Question: how can i get RouteValueDictionary values from Page.RouteData.DataTokens
My Code:
'''
routes.MapPageRoute("NewsDetails", "NewsDetails/{id}/{title}",
"~/NewsDetails.aspx", false,
new RouteValueDictionary { { "id", 0 },
{ "title", string.Empty } });
'''
i want get id and title because Page.RouteData.Values does not working

thanks
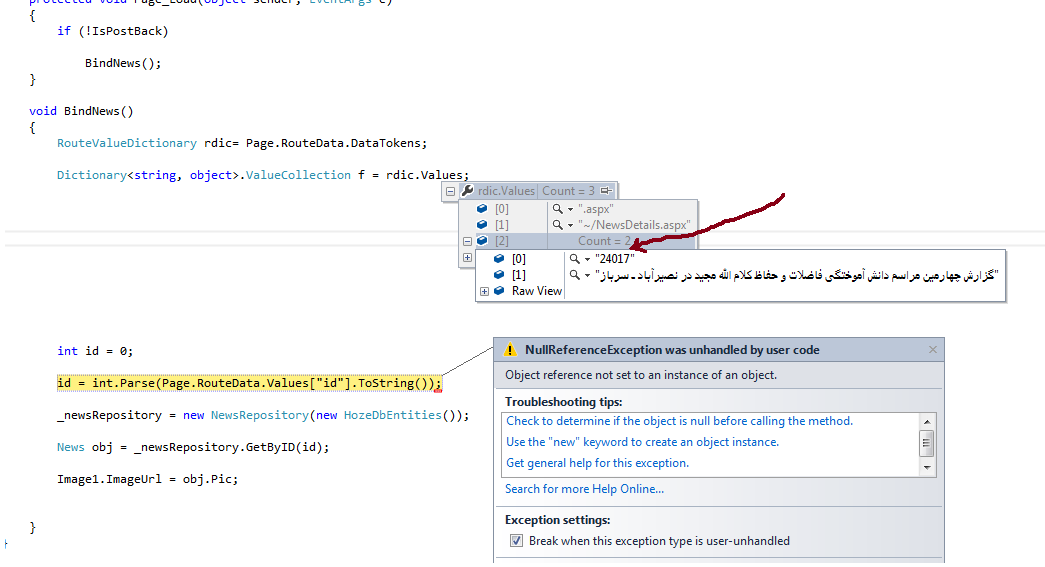
Answer: Try to use 'Page.RouteData.Values' instead.